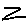
Label: zigzag